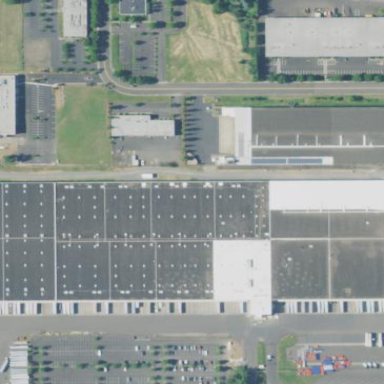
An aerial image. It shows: Industrial area with warehouses.